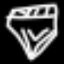
Label: diamond